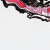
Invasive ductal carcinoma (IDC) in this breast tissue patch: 0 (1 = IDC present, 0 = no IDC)